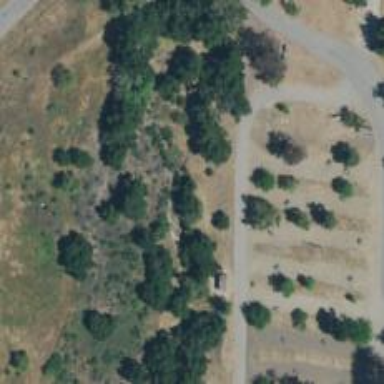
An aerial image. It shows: Disc golf basket.